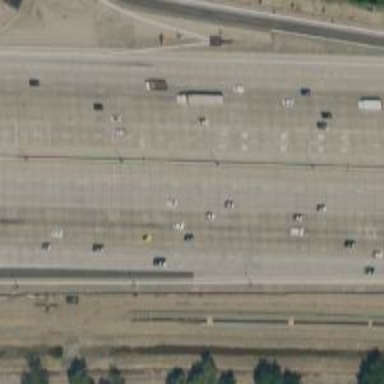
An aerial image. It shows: Motorway.